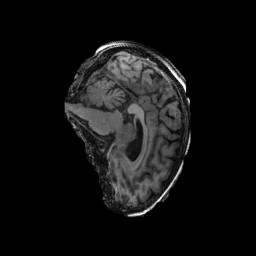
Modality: T1w
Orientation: sagittal
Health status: ill
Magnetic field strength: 3 T